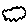
Label: cloud